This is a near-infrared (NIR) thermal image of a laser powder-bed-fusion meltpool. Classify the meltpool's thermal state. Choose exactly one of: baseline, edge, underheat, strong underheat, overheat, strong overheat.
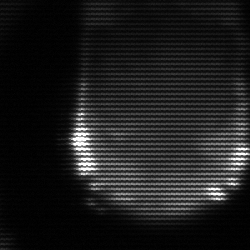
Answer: edge